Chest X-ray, AP view. Patient: 56 years old, sex M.
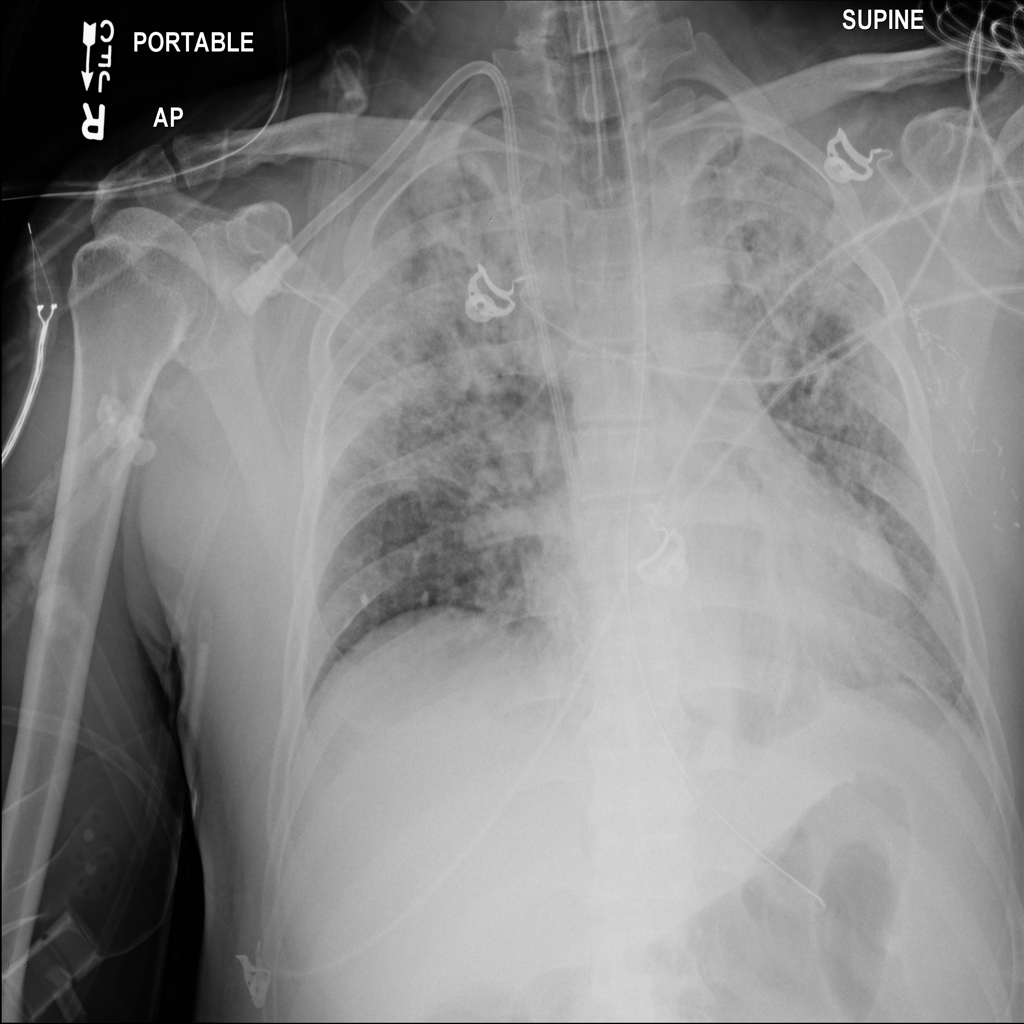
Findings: Edema